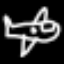
Label: airplane